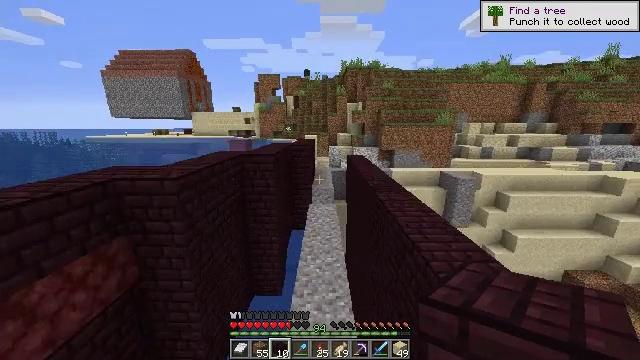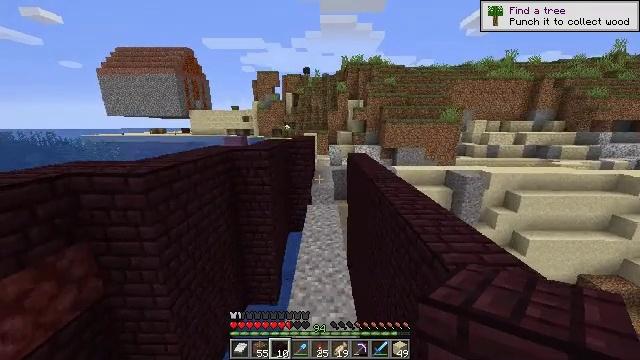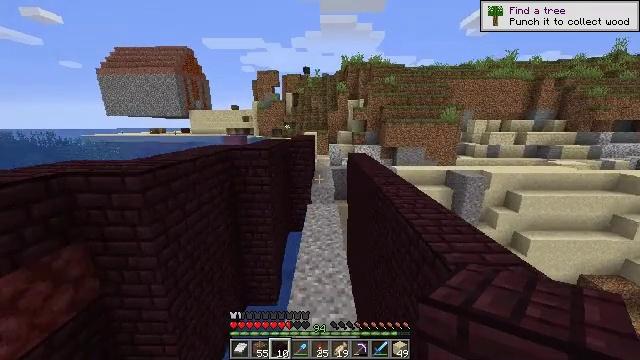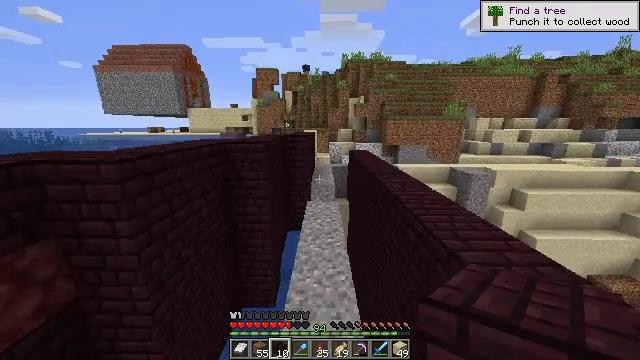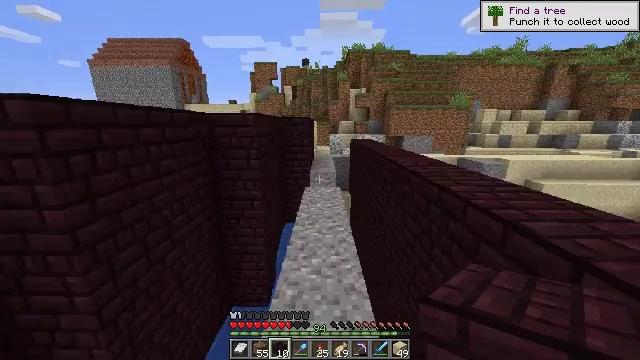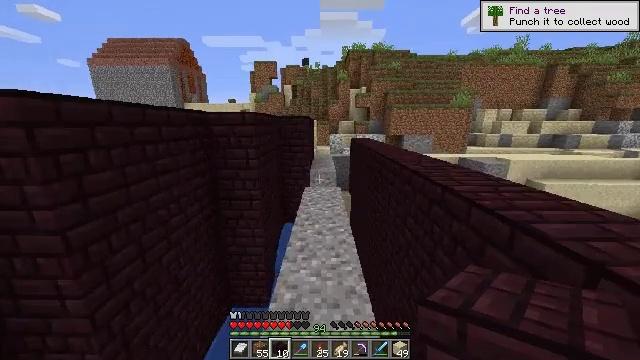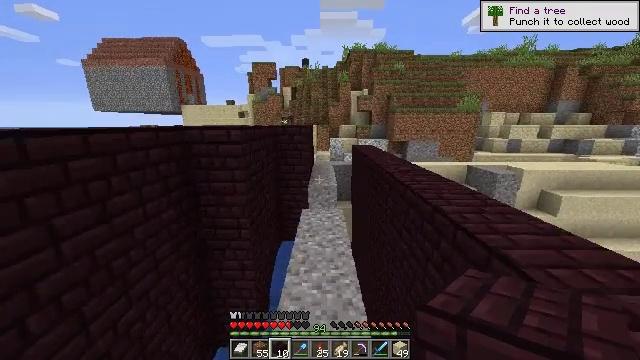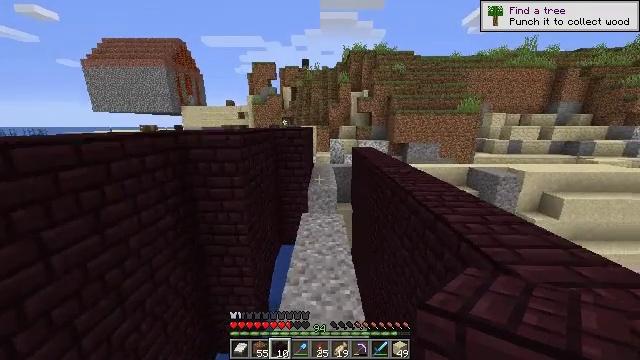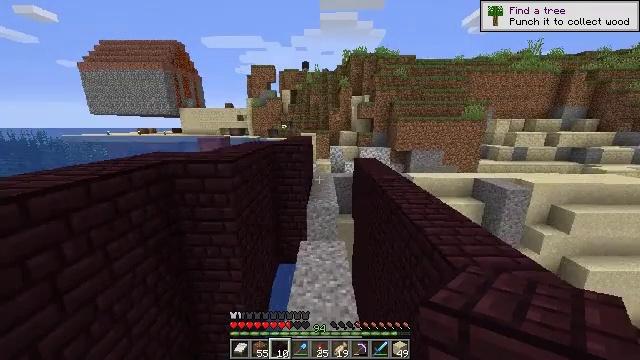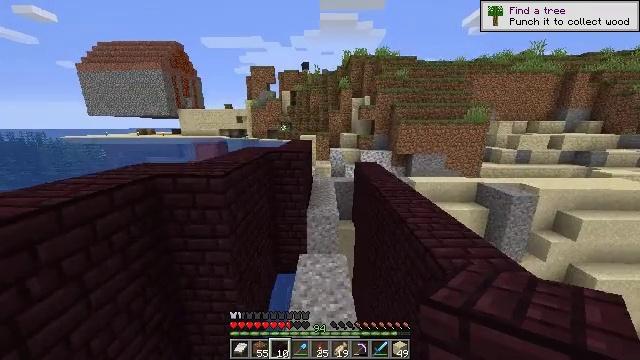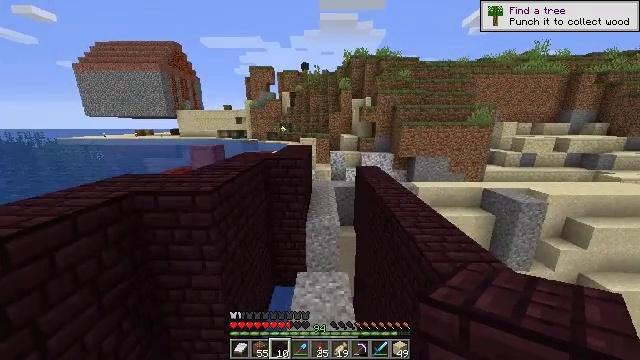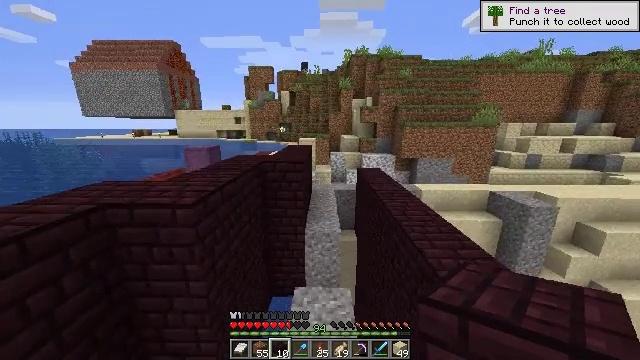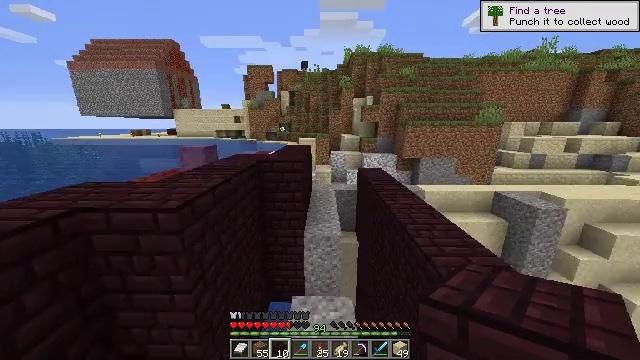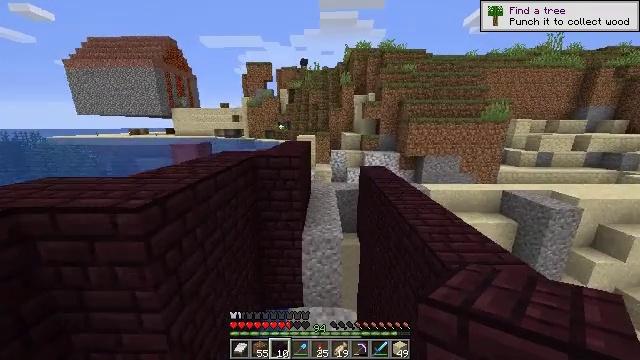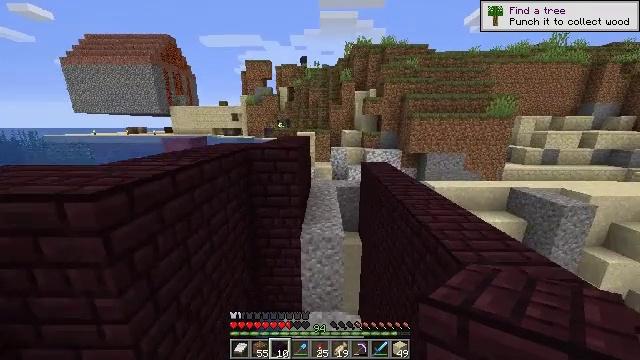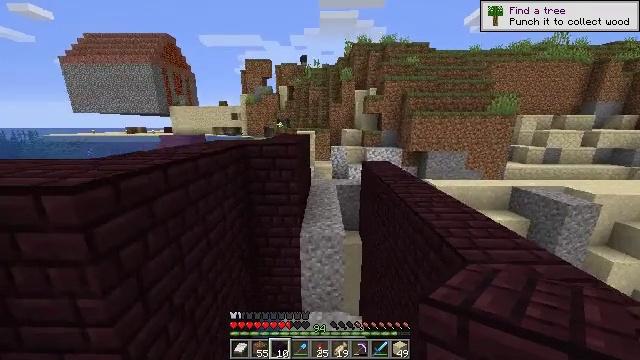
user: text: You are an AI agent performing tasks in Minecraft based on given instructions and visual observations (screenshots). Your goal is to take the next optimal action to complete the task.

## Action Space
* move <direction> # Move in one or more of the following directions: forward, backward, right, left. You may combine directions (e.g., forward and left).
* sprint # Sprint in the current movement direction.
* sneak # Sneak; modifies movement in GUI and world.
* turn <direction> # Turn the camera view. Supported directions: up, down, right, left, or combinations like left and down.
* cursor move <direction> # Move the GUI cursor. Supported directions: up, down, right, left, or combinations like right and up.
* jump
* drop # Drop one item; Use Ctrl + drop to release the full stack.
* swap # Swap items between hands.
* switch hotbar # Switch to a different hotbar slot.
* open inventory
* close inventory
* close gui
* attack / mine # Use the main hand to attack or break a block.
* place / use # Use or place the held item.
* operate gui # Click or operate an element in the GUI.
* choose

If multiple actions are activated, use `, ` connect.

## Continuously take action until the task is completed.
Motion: motion action
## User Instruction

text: Mine the shulker box.
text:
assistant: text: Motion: move forward, jump
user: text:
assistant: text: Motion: move forward, jump
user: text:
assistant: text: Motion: move forward, jump
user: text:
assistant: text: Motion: move forward, jump
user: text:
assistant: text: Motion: move forward, jump
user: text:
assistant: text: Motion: move forward, jump
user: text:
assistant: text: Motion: move forward, jump
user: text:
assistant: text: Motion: move forward, jump
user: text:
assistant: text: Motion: move forward, jump
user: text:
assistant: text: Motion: move forward, jump
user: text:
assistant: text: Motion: move forward, jump
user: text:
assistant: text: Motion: move forward
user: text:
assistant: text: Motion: move forward
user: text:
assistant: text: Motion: move forward
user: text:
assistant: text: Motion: move forward
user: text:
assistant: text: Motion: move forward
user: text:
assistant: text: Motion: move forward, turn right and down
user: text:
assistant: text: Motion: move forward
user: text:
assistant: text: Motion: move forward
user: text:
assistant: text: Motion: move forward, jump
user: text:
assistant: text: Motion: move forward, jump
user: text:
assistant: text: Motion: move forward, jump
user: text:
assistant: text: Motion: move forward, jump
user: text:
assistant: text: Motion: move forward, turn left, jump
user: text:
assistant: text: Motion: move forward, jump
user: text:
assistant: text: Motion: move forward, jump
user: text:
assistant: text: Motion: move forward, jump
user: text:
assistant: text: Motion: move forward, jump
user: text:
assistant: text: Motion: move forward, jump
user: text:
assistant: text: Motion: move forward, jump